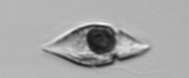
Label: Amphidinium